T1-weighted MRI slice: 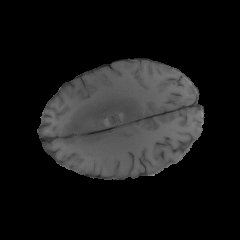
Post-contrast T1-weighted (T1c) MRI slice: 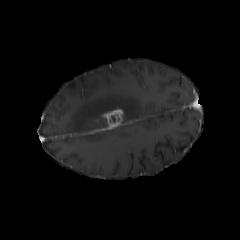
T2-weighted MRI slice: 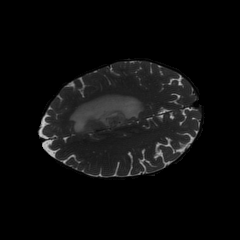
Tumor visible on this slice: yes